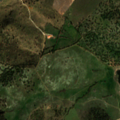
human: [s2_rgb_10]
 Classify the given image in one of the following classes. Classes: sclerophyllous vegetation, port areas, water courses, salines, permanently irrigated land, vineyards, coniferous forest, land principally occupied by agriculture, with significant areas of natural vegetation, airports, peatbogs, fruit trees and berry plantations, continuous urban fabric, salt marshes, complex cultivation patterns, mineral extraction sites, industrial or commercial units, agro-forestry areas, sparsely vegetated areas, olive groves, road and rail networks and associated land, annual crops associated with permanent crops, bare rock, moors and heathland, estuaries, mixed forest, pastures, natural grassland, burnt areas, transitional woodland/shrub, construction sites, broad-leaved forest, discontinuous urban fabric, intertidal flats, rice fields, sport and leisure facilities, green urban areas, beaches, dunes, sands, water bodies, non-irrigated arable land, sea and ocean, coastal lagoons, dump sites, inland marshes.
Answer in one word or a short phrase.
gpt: pastures, agro-forestry areas, broad-leaved forest, transitional woodland/shrub, water bodies